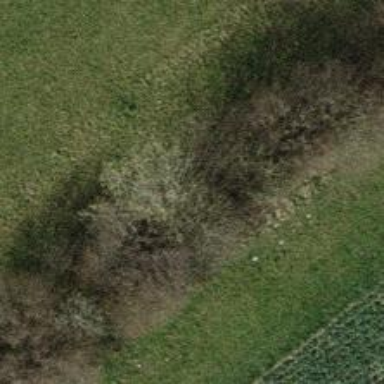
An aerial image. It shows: Row of trees in natural setting.